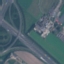
Label: Highway